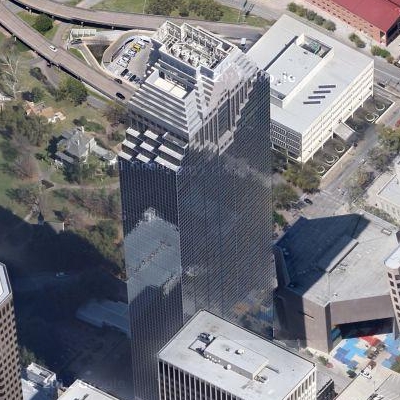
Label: cIndustry